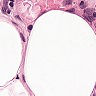
Metastatic tissue present: no